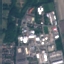
Label: Industrial